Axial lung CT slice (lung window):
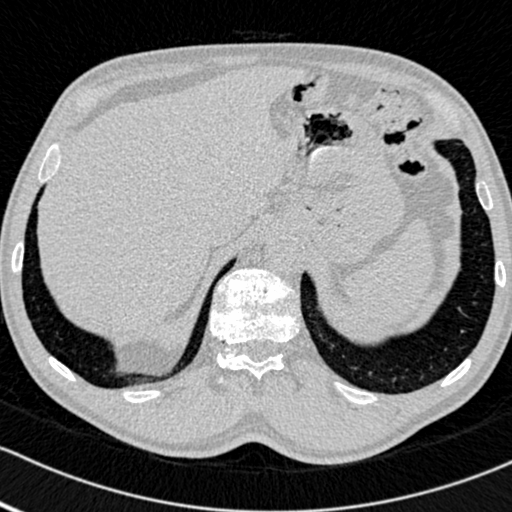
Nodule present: no